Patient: sex M, age 40
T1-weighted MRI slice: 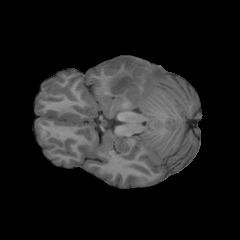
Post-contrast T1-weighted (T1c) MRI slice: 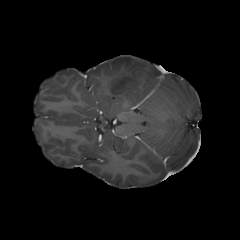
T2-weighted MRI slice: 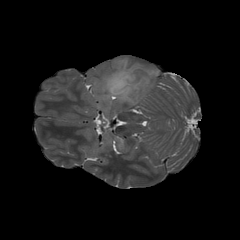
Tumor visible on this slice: yes
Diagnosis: Astrocytoma, IDH-mutant
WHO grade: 3